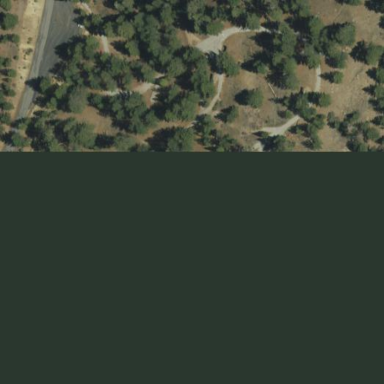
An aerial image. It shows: Campsite suitable for caravans.